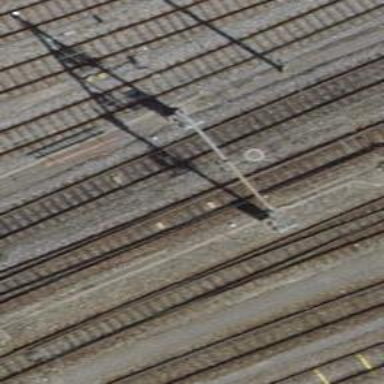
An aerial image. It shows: Railway signal.